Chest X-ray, AP view. Patient: 51 years old, sex F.
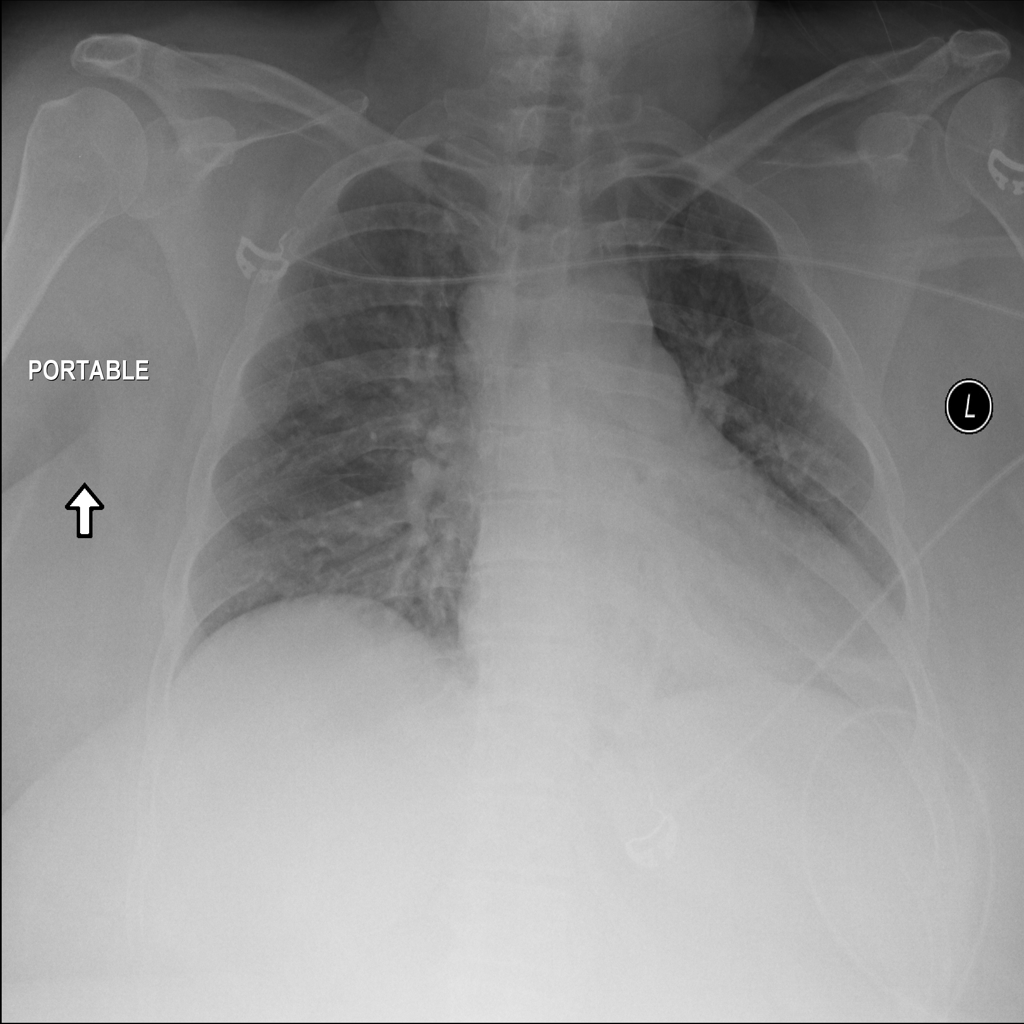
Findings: No Finding